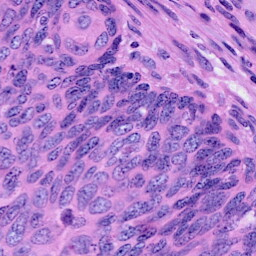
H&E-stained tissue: Cervix